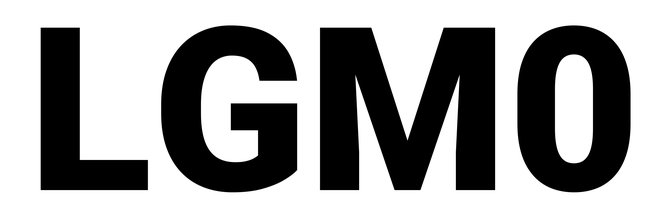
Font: Roboto_Black